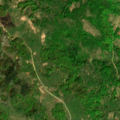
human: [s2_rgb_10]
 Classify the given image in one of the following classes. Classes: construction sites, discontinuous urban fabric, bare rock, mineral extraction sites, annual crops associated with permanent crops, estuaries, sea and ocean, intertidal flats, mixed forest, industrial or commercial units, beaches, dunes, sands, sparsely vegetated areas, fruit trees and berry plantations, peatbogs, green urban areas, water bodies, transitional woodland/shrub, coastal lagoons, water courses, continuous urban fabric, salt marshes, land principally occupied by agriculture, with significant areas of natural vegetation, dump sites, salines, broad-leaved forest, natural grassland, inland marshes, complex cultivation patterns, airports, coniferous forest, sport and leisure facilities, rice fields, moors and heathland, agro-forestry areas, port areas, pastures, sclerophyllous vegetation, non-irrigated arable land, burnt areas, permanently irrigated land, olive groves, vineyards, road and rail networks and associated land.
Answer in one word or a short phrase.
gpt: pastures, transitional woodland/shrub